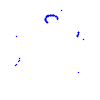
Particle: kaon